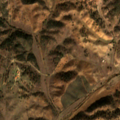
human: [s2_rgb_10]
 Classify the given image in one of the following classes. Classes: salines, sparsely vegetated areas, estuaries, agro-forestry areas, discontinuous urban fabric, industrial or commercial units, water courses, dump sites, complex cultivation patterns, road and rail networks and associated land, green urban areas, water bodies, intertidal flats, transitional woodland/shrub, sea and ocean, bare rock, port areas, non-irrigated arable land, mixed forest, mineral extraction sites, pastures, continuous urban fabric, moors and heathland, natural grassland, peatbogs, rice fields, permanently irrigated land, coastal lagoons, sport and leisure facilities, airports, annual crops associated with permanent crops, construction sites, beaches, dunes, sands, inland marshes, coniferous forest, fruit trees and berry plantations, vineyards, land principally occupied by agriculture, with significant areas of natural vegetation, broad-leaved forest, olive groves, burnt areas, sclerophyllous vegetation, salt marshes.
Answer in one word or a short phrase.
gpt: pastures, agro-forestry areas, broad-leaved forest